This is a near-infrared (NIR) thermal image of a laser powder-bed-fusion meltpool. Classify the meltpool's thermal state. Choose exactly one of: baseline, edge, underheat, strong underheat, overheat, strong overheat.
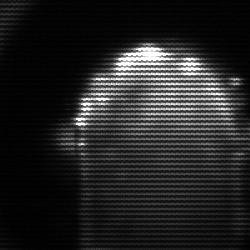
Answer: baseline